Here is the continuous-wavelet rendering of a rotor kit's vibration signal. Based on the visible evidence, which rotor condition applies: normal, misalignment, unbalance, looseness?
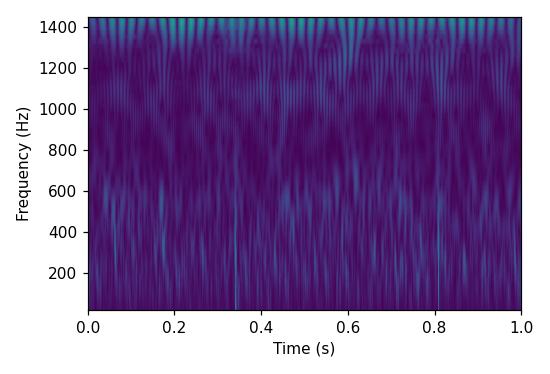
Answer: unbalance